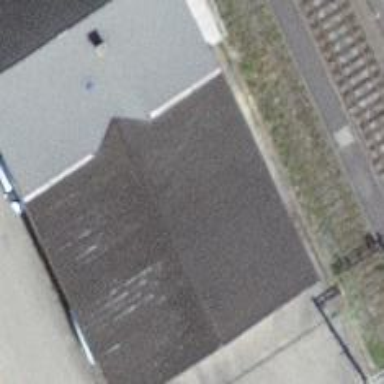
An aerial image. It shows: Railway service station.